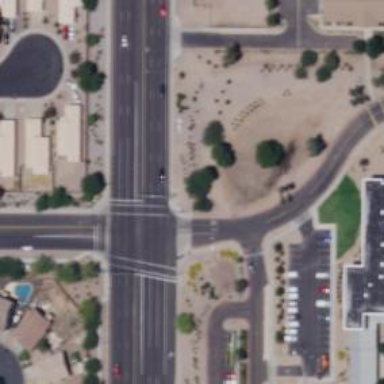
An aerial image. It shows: Solid stop line on the road.